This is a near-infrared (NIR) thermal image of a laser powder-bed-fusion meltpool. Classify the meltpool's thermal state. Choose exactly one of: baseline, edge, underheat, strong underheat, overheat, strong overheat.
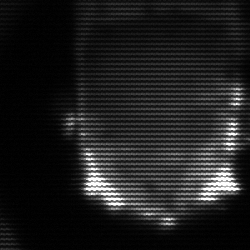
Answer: baseline